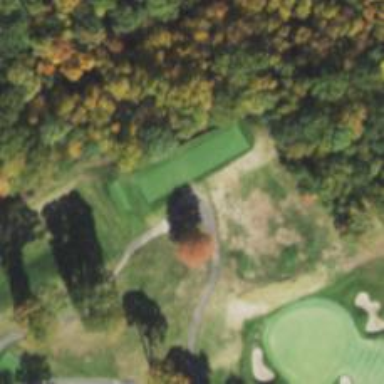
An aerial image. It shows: Path for both road and golf.